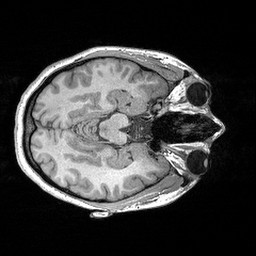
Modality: T1w
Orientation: axial
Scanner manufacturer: siemens
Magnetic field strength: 3 T
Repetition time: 2.3 s
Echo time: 0.00298 s